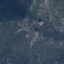
Land use / land cover: HerbaceousVegetation